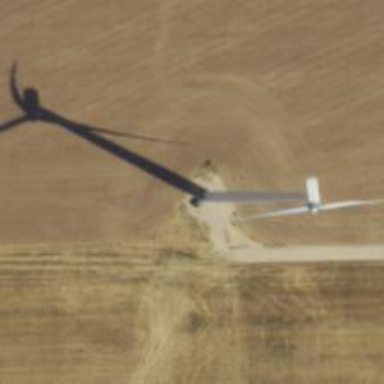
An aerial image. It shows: Wind generator using horizontal axis wind turbines.